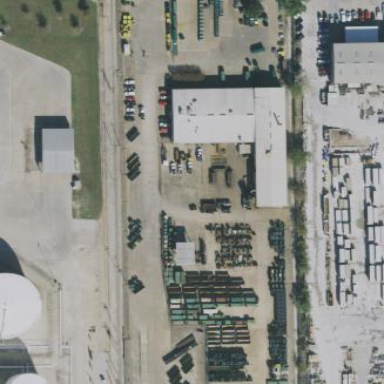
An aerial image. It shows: Warehouse.